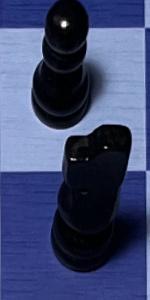
Label: Knight_Black